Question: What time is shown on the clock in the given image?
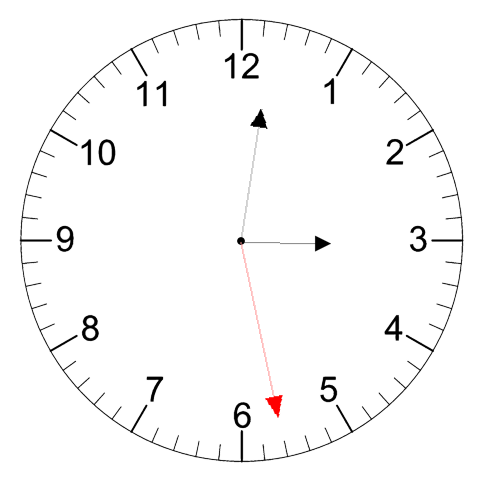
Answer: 03:01:28